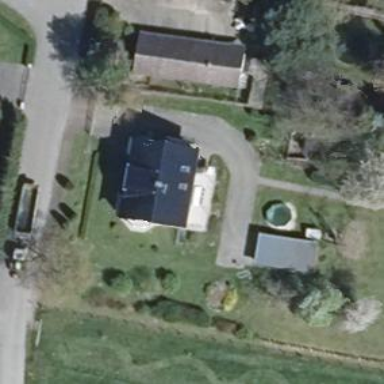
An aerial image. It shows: Light gray house with flat roof.